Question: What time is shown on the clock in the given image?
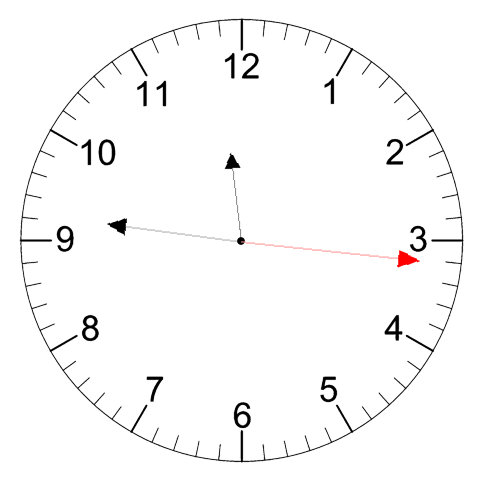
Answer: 11:46:16